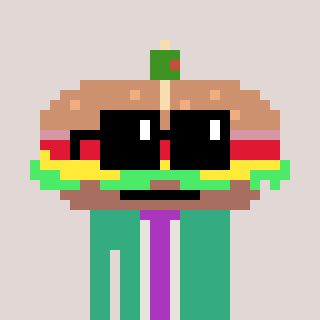
a pixel art character with square black sunglasses, a sandwich-shaped head and a teal-colored body on a warm background